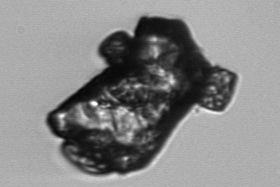
Label: Delphineis